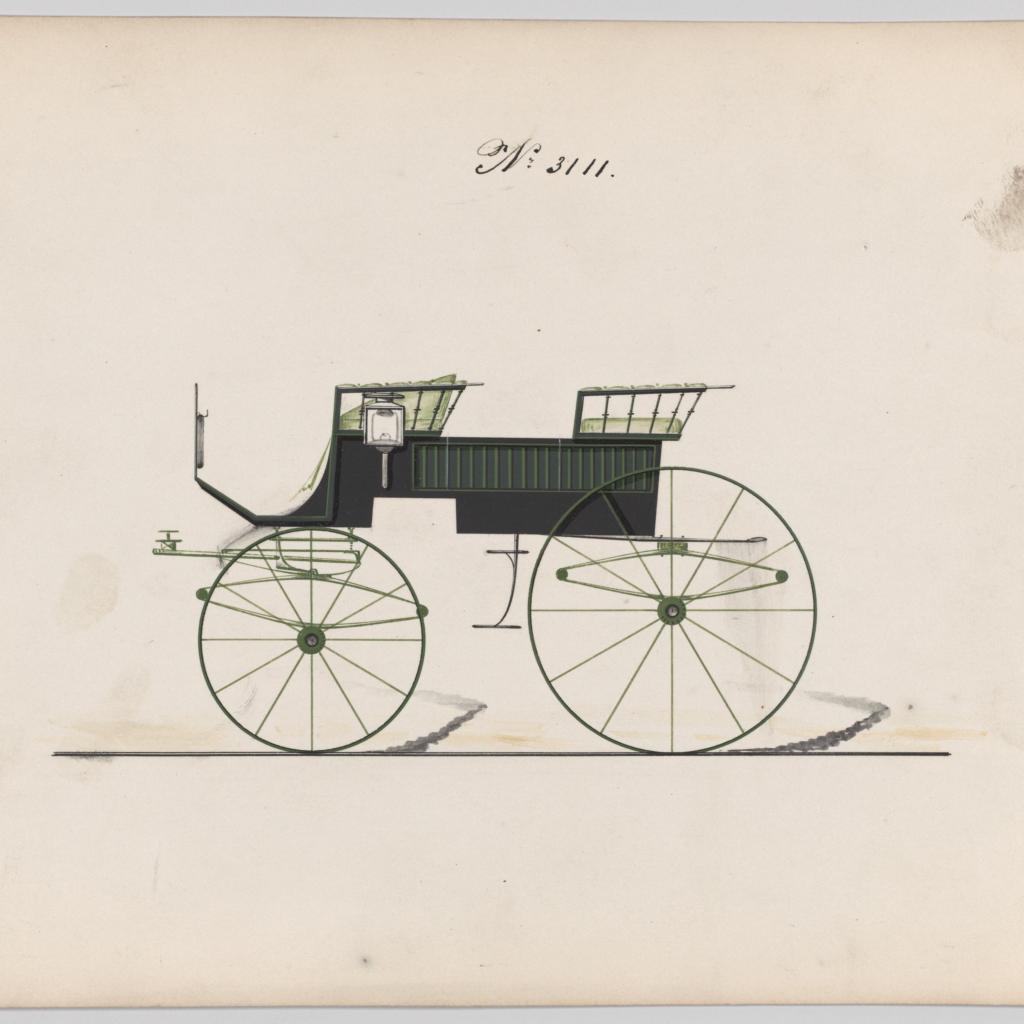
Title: Design for 4 seat Phaeton, no top, no. 3111
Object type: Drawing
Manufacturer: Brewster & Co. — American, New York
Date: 1875
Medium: Pen and black ink, watercolor and gouache with gum arabic
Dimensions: Sheet: 6 13/16 x 9 3/4 in. (17.3 x 24.8 cm)
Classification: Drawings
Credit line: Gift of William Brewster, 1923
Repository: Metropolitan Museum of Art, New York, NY